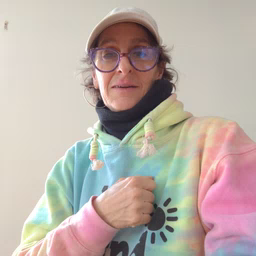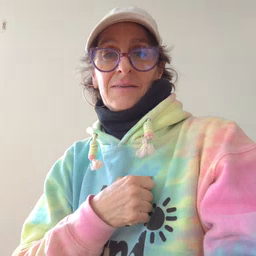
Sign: finish